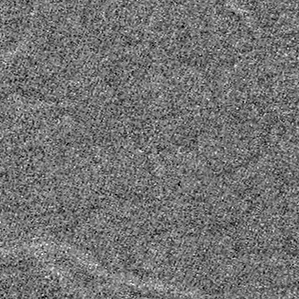
Label: frost